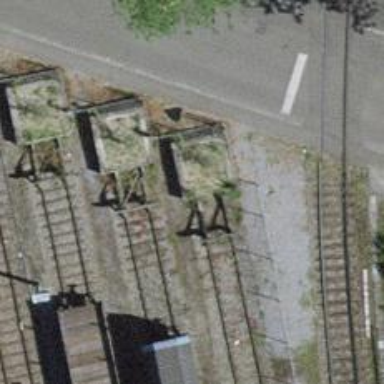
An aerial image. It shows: Railway buffer stop.